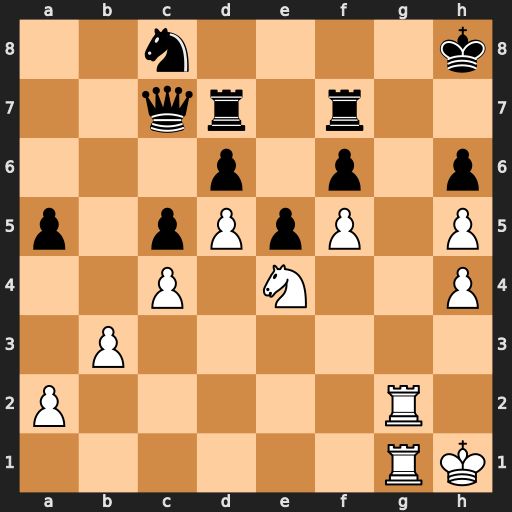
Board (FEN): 2n4k/2qr1r2/3p1p1p/p1pPpP1P/2P1N2P/1P6/P5R1/6RK
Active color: w
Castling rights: -
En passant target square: -
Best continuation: Rg8+ Kh7 R1g7+ Rxg7 Nxf6#